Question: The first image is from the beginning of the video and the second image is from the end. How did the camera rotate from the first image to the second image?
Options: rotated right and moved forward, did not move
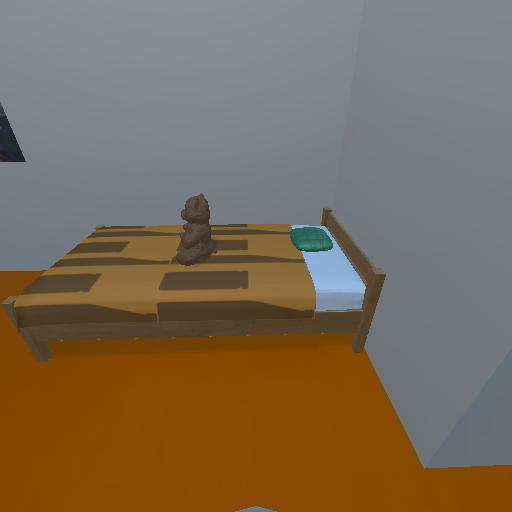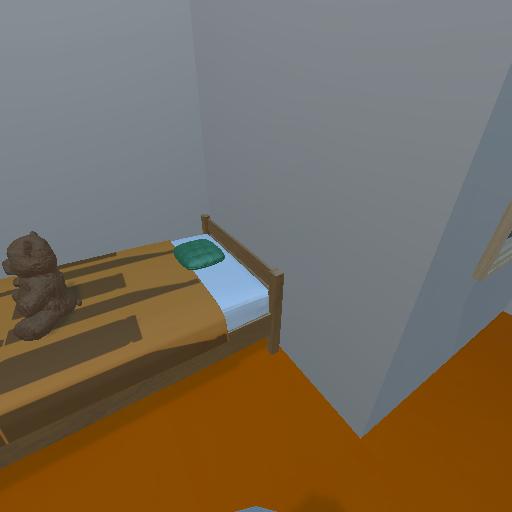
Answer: rotated right and moved forward